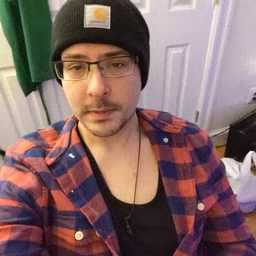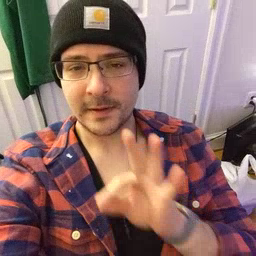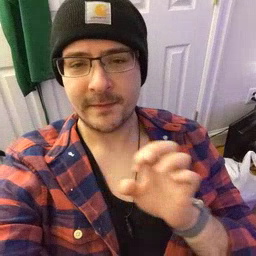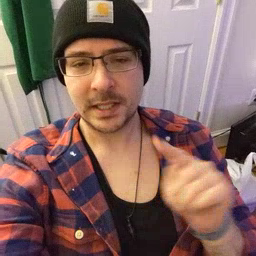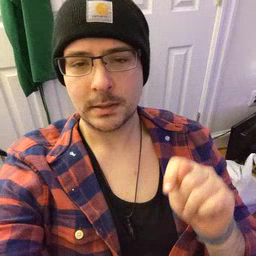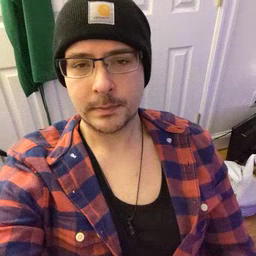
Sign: feet